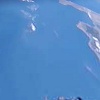
Label: water